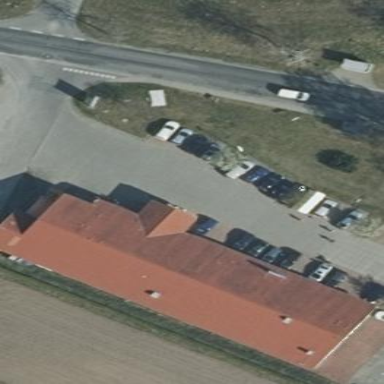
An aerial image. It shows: Gabled roof on retail building.